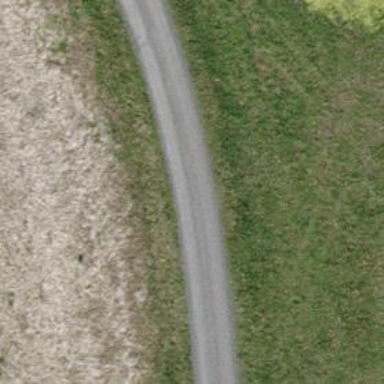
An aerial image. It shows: Paved residential road.